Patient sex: F
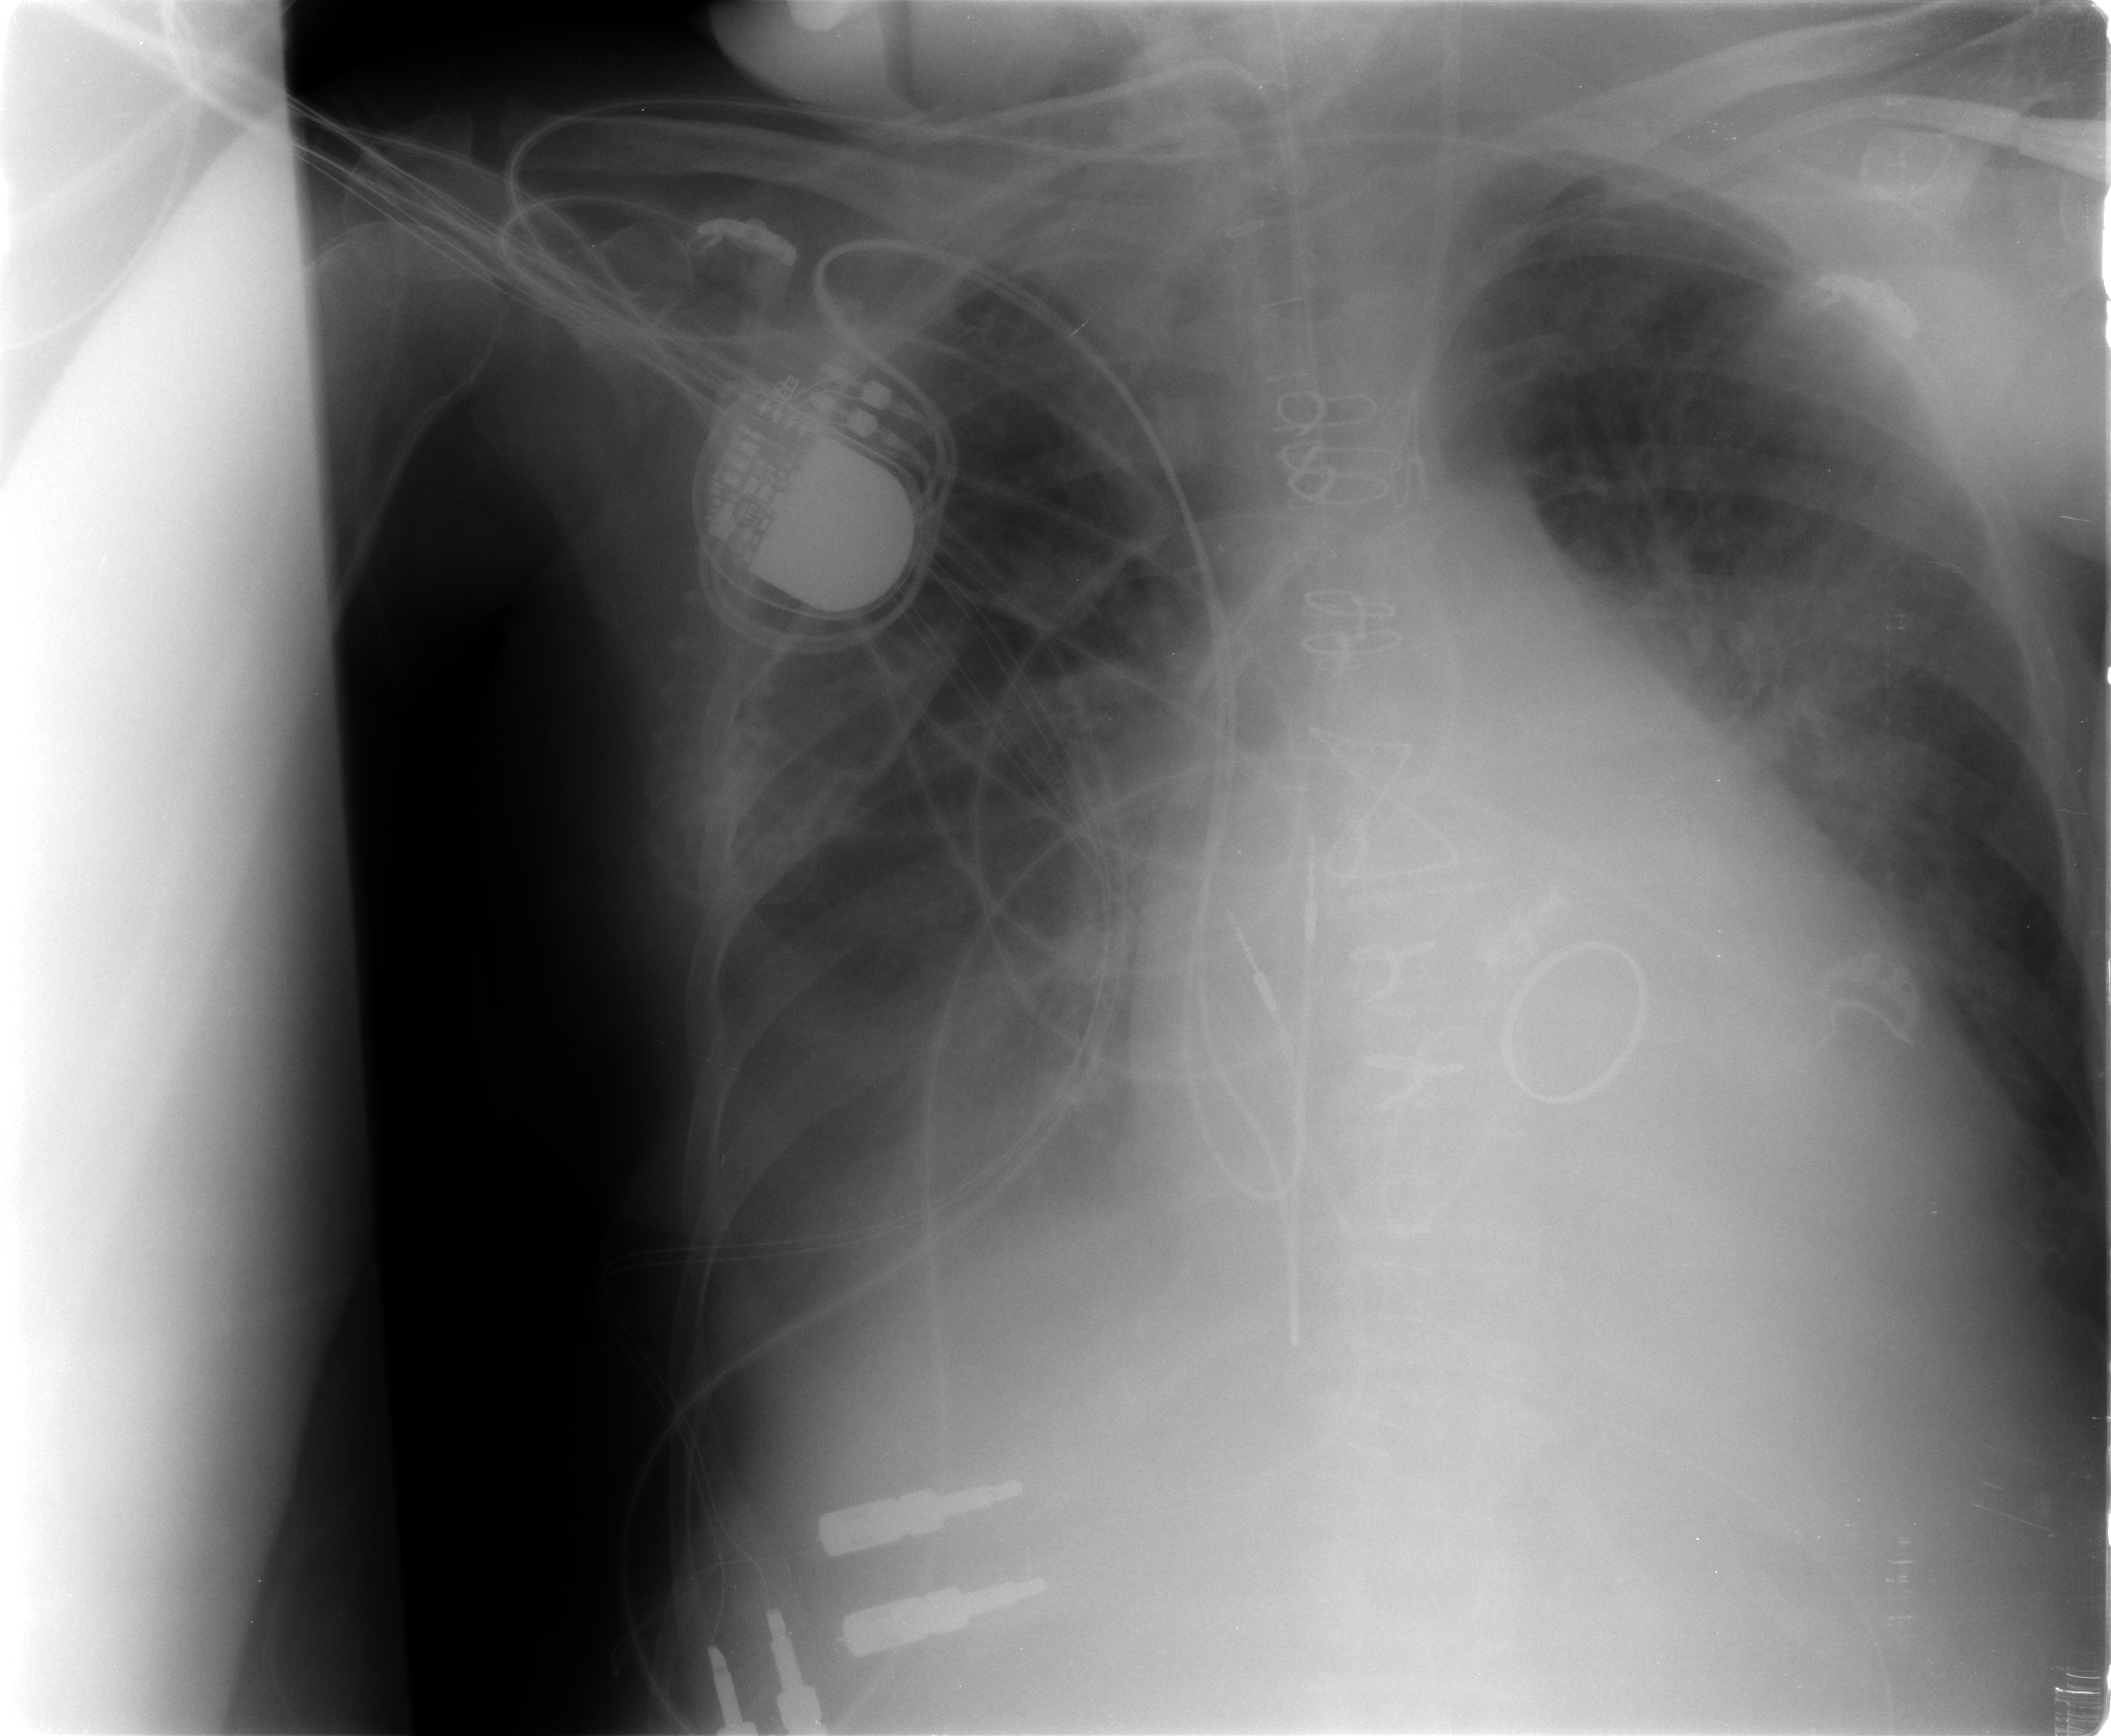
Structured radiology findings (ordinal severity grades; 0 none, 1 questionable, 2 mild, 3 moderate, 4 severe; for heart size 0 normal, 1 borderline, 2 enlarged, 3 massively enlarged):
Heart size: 2
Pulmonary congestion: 2
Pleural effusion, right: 3
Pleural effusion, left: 1
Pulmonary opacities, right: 2
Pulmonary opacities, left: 2
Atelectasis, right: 2
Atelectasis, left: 2